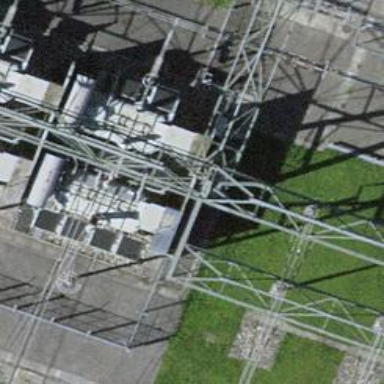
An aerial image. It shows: Transformer.